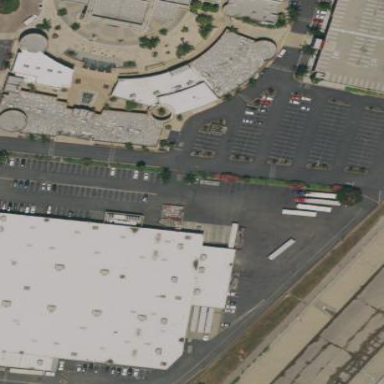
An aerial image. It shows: Wholesale shop housed in warehouse.